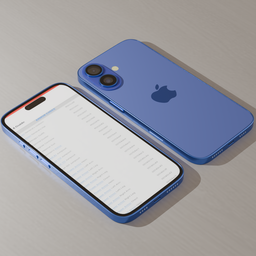
Label: electronics